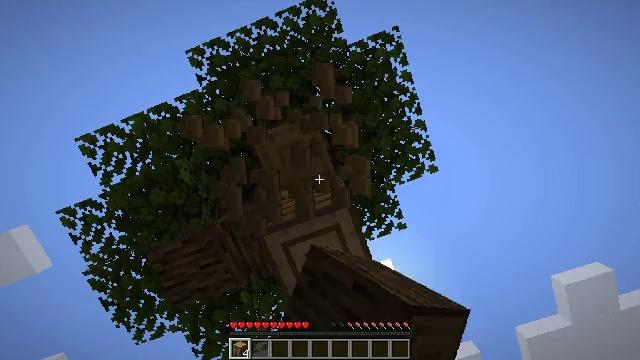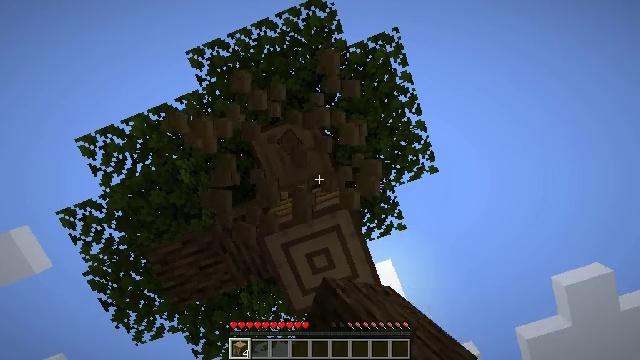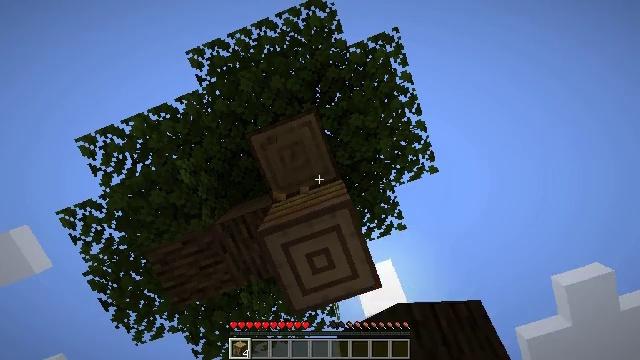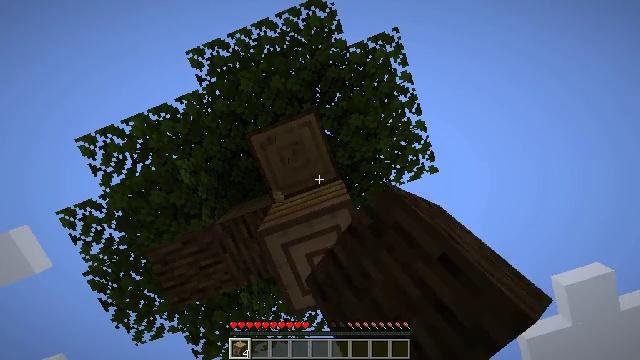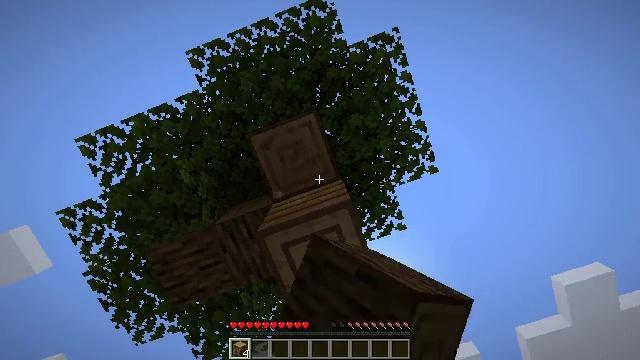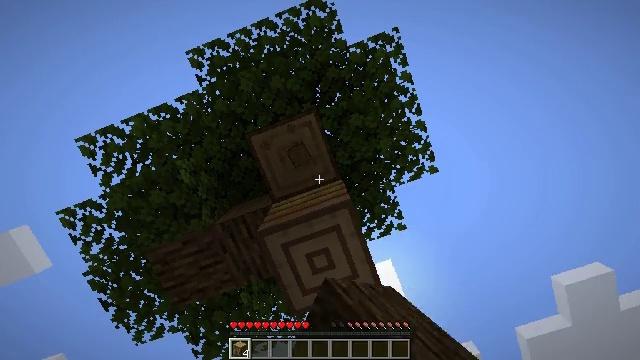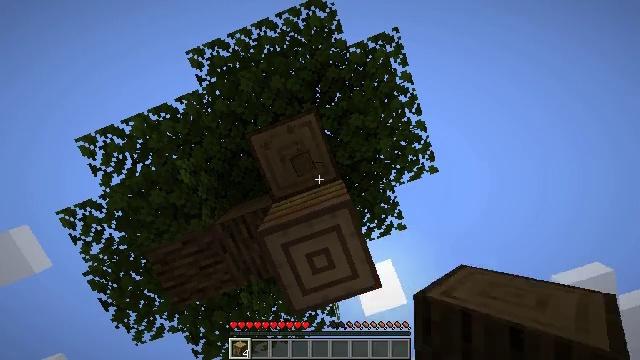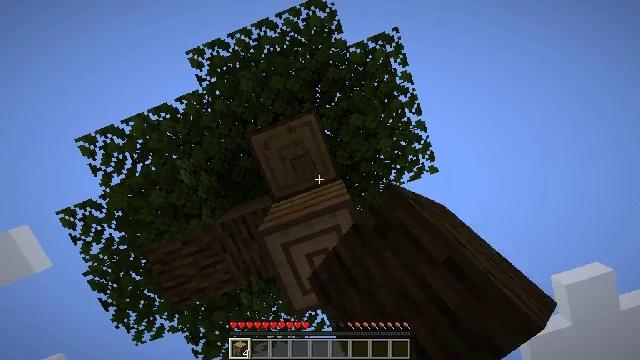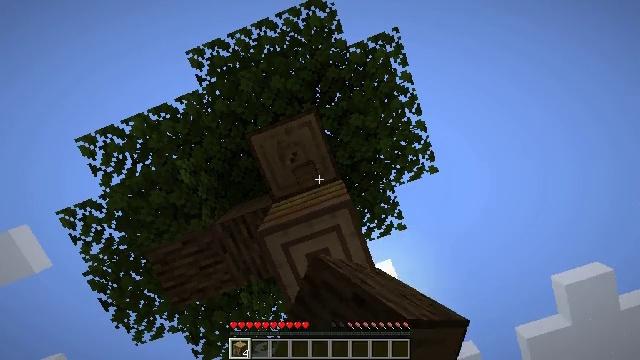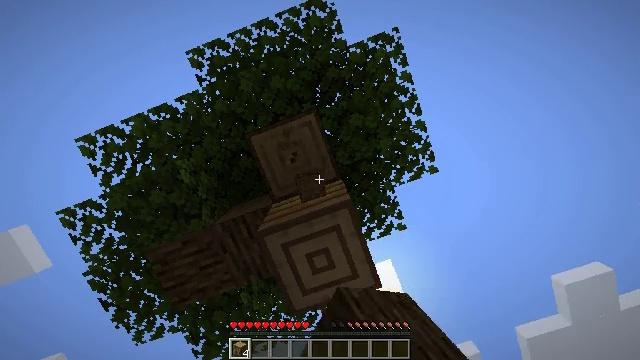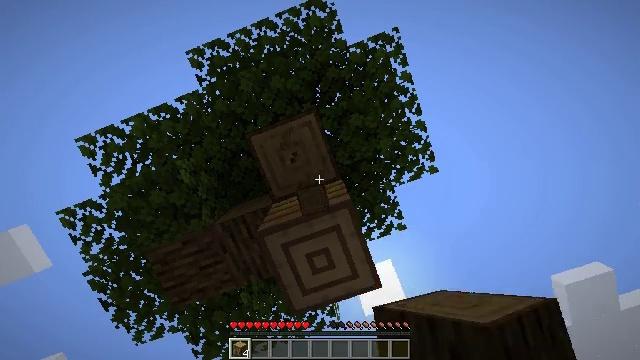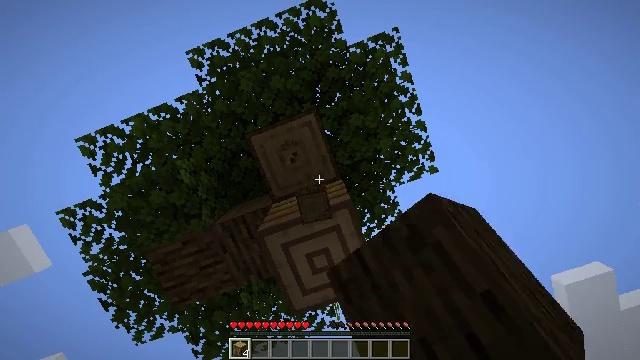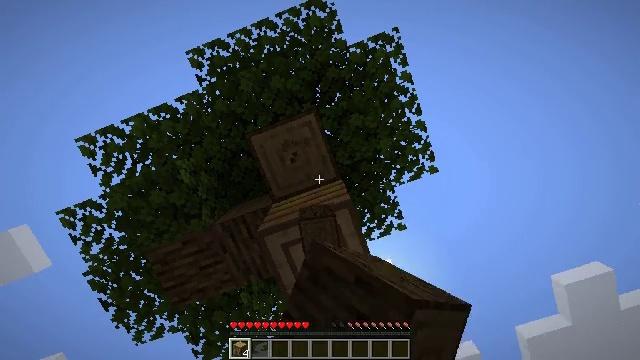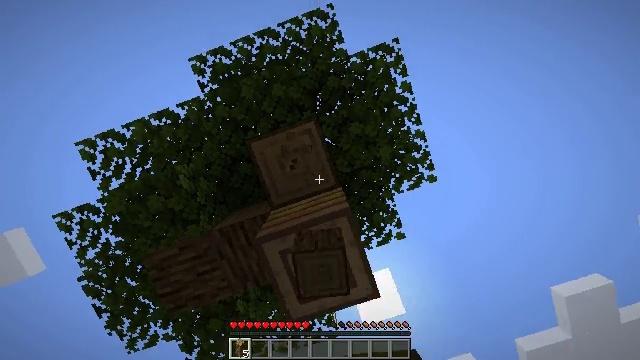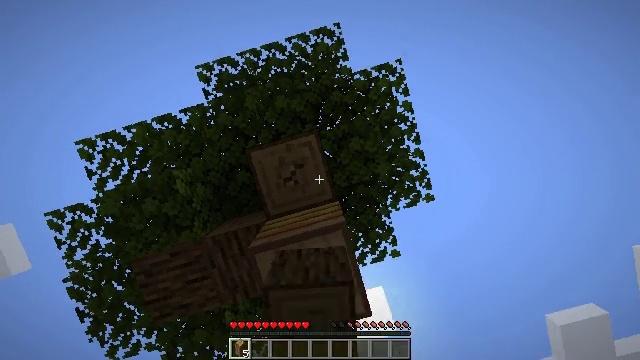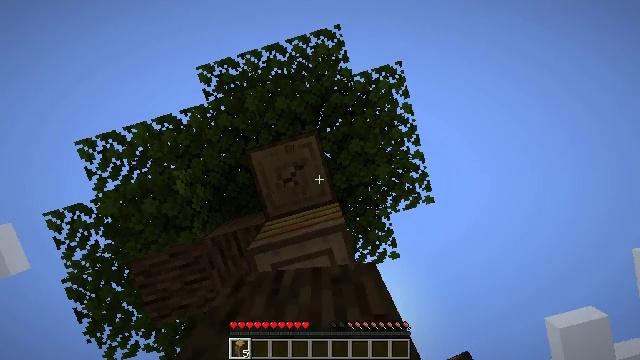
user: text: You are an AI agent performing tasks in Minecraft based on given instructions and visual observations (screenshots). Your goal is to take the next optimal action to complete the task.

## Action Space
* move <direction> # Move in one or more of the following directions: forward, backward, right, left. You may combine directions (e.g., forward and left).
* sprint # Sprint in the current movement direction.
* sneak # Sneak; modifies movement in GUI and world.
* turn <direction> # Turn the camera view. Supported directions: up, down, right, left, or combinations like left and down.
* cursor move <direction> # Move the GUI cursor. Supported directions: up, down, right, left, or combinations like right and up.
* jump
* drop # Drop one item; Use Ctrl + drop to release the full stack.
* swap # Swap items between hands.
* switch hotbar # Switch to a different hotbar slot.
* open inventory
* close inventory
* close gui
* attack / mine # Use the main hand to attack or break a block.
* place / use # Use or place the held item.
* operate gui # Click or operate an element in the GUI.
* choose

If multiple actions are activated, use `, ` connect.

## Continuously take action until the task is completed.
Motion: motion action
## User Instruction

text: Mine the bee nest.
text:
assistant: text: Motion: attack / mine
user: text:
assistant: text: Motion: attack / mine
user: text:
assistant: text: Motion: attack / mine
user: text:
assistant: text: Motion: attack / mine
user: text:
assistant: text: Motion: attack / mine
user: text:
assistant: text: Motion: attack / mine
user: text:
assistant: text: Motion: attack / mine
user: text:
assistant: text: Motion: attack / mine
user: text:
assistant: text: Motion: attack / mine
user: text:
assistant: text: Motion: attack / mine
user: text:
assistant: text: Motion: attack / mine
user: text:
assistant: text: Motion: attack / mine
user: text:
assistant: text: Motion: turn up, attack / mine
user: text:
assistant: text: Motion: turn right and up, attack / mine
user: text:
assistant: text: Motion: attack / mine
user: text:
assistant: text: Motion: attack / mine
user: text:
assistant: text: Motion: attack / mine
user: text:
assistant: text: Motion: attack / mine
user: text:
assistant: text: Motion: attack / mine
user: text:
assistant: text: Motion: attack / mine
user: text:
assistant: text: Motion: attack / mine
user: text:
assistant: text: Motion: attack / mine
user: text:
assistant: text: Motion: attack / mine
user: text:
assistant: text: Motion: attack / mine
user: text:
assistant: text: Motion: attack / mine
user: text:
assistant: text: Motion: attack / mine
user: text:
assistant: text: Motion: attack / mine
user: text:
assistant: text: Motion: attack / mine
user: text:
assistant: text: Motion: attack / mine
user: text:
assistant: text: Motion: attack / mine